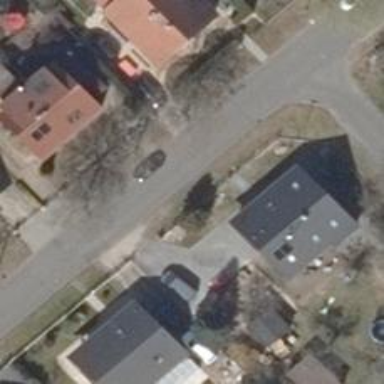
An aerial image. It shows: Asphalt road in residential area.